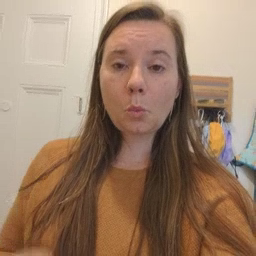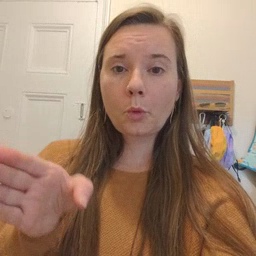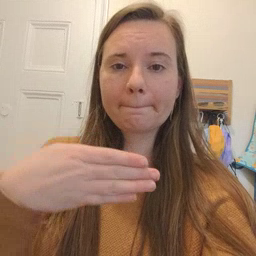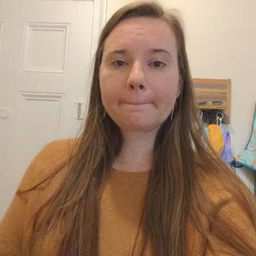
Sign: room